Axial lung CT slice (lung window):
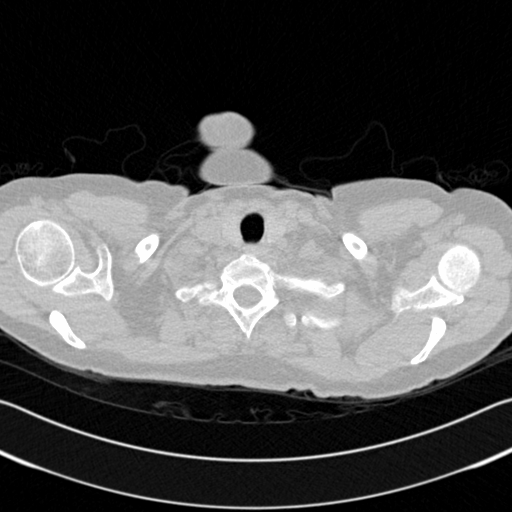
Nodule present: no